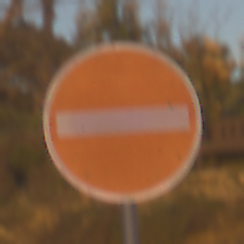
Verkehrszeichen: VerbotDerEinfahrt
Umgebung: Outdoor, RoadRail
Tageszeit: SunriseSunset
Wetter: PartlyCloudy
Licht: Natural
Jahreszeit: NotSpecified
Kontrast: HighContrast